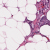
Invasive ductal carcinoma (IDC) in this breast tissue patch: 1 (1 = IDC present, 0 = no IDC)